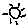
Label: sun